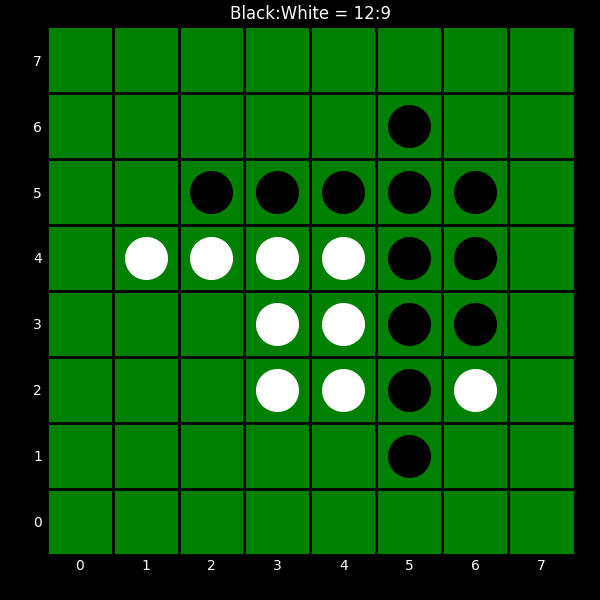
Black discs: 12
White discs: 9